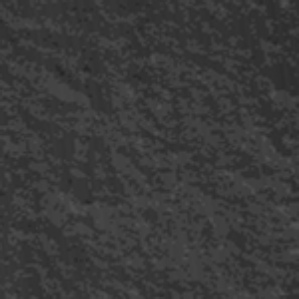
Label: frost